Field crop: maize
Growth stage: 2
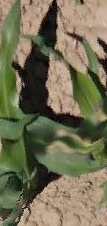
Species: maize